Interaction volume radius: 5 \u00c5
Interaction volume height: 10 \u00c5
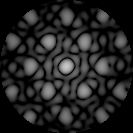
Disorder parameter: 0.2767